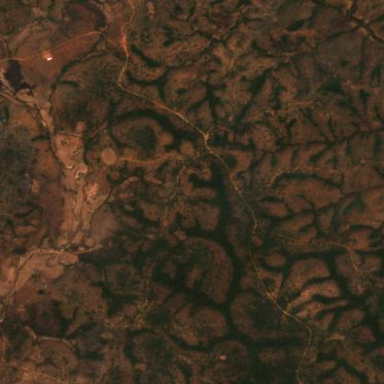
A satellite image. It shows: Forest area.